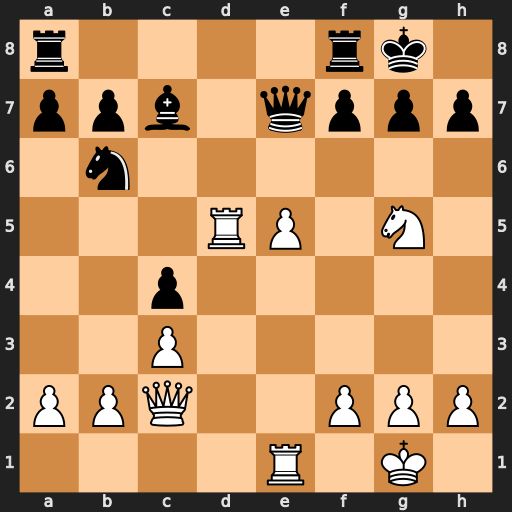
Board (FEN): r4rk1/ppb1qppp/1n6/3RP1N1/2p5/2P5/PPQ2PPP/4R1K1
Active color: w
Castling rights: -
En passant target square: -
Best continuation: Qxh7#